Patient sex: F
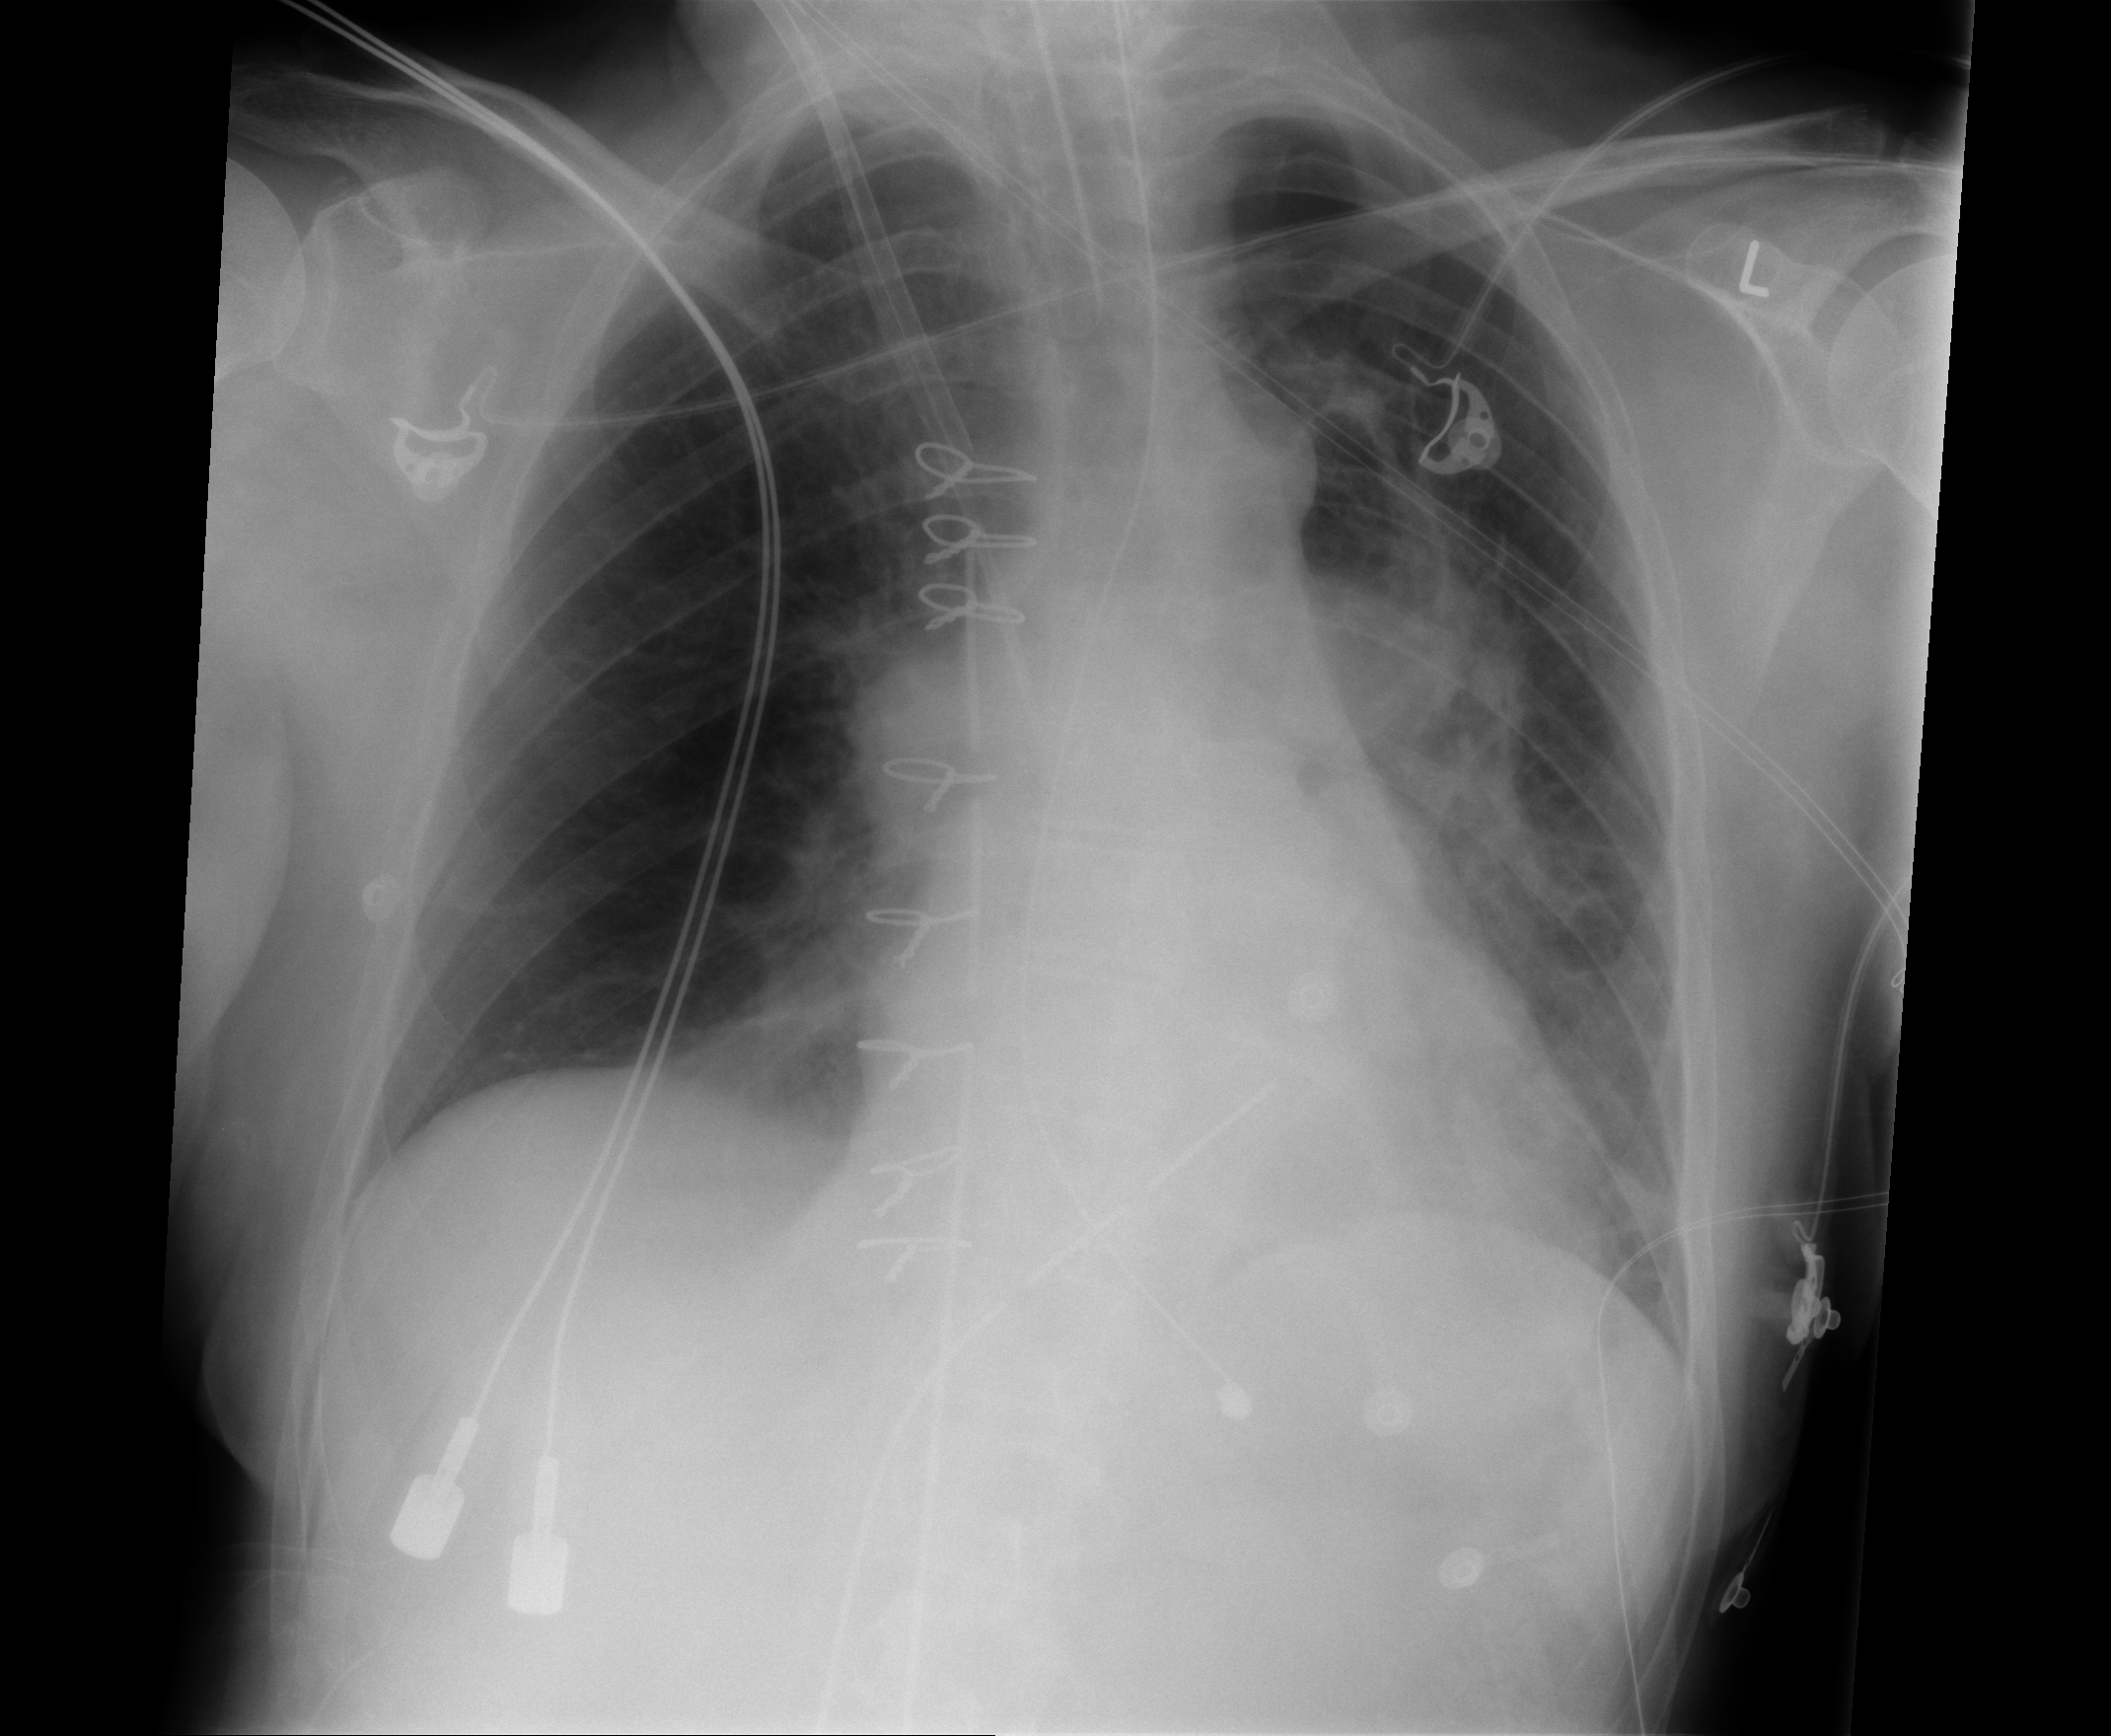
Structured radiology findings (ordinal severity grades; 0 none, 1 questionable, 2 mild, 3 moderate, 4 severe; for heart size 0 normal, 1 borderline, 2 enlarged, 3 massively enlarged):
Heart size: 0
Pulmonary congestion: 0
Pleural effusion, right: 0
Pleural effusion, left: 0
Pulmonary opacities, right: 0
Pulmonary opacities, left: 0
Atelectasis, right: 0
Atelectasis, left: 2